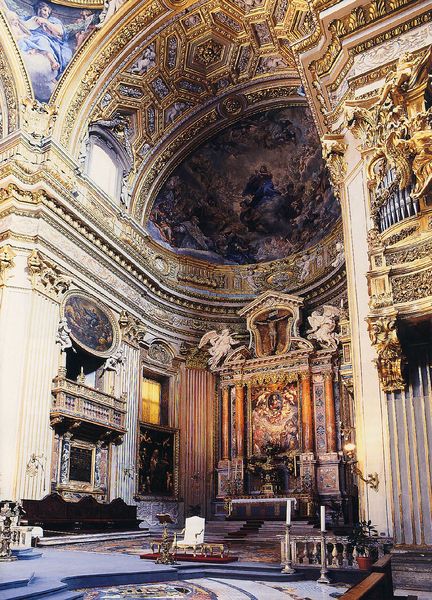
Titel: Santa Maria in Vallicella (Chiesa Nuova)
Künstler: Matteo da Castello
Standort: Rom (EU - I - Latium)
Schlagwörter: blau, flügel, gemälde, gott, marmor, stuhl, säule, säulen, weiss, ornament, barock, stein, kirche, gold, sessel, decke, oval, engel, balkon, bogen, italien, kuppel, treppe, wandmalerei, kerze, kerzen, foto, gewölbe, kreuz, religion, dom, zwickel, altar, kathedrale, verziert, kerzenständer, orgel, kanzel, christus, jesus, apsis, fresken, chor, kapelle, kasetten, fresko, prunk, verzeirung, pisa, deckenmalerei, gotteshaus, seitenkapelle, kreus, ausmalung, kirvhe, berzierung, oisa